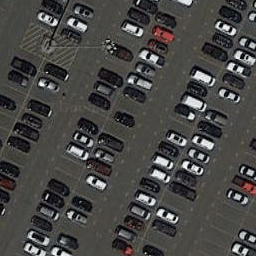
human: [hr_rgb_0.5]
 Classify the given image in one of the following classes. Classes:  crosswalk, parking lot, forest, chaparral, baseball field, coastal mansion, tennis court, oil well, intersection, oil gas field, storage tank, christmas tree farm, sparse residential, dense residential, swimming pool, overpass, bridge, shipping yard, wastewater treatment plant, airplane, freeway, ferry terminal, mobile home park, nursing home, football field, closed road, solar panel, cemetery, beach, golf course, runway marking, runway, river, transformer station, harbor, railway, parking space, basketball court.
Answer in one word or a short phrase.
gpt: parking lot